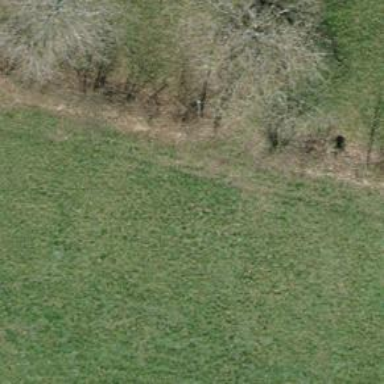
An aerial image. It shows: Grass track road with grade 5 tracktype.